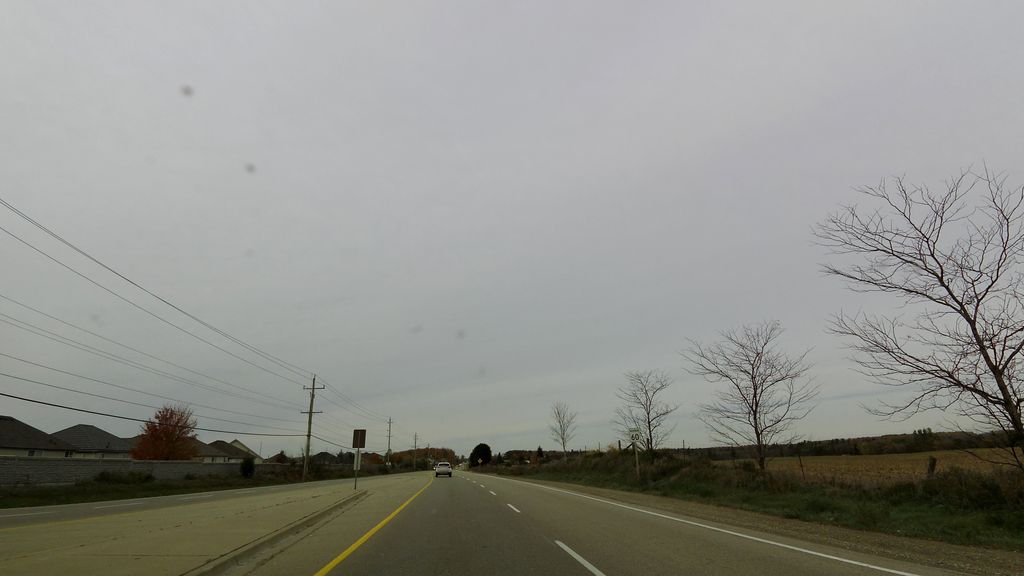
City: kitchener-waterloo